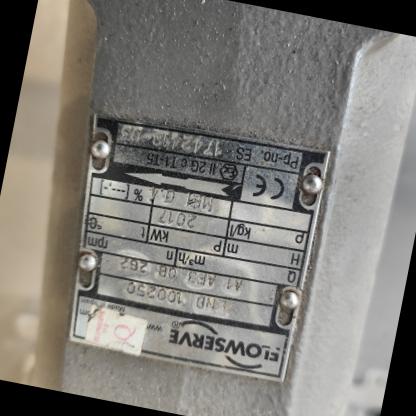
Klasa: tabliczka-znamionowa